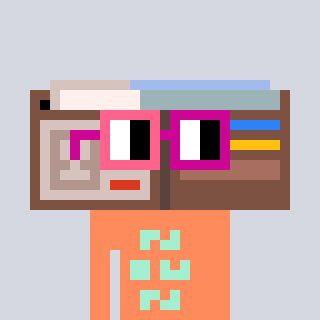
a pixel art character with square pink and red glasses, a wallet-shaped head and a peachy-colored body on a cool background